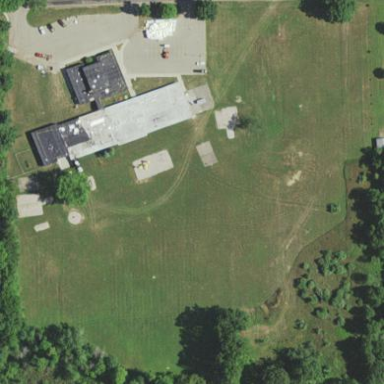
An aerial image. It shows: School.